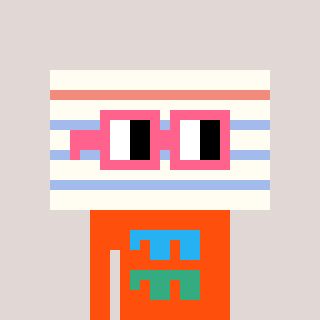
a pixel art character with square pink glasses, a empty notebook page-shaped head and a orange-colored body on a warm background